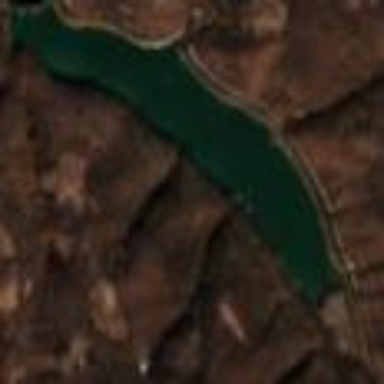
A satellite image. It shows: Reservoir of water.